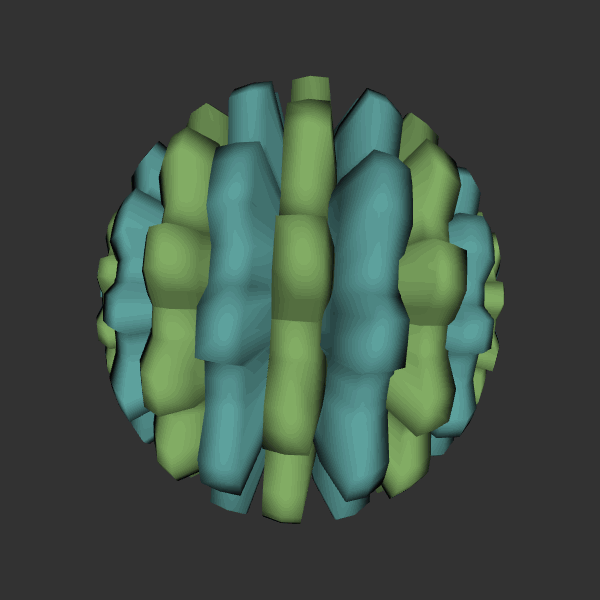
Background: dark